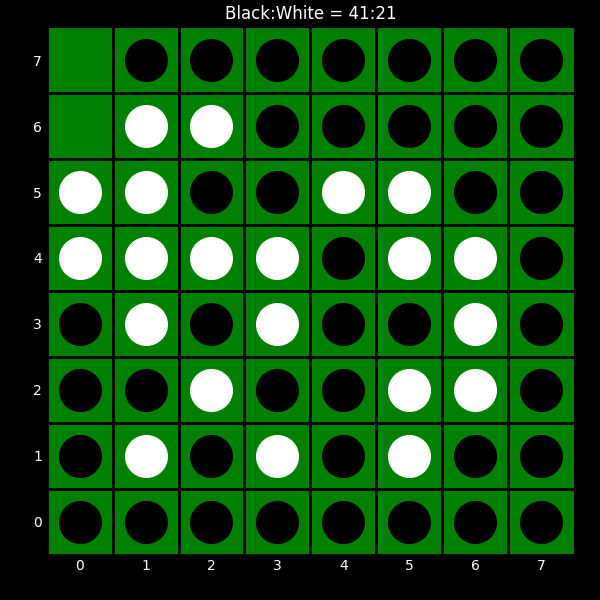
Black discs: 41
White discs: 21